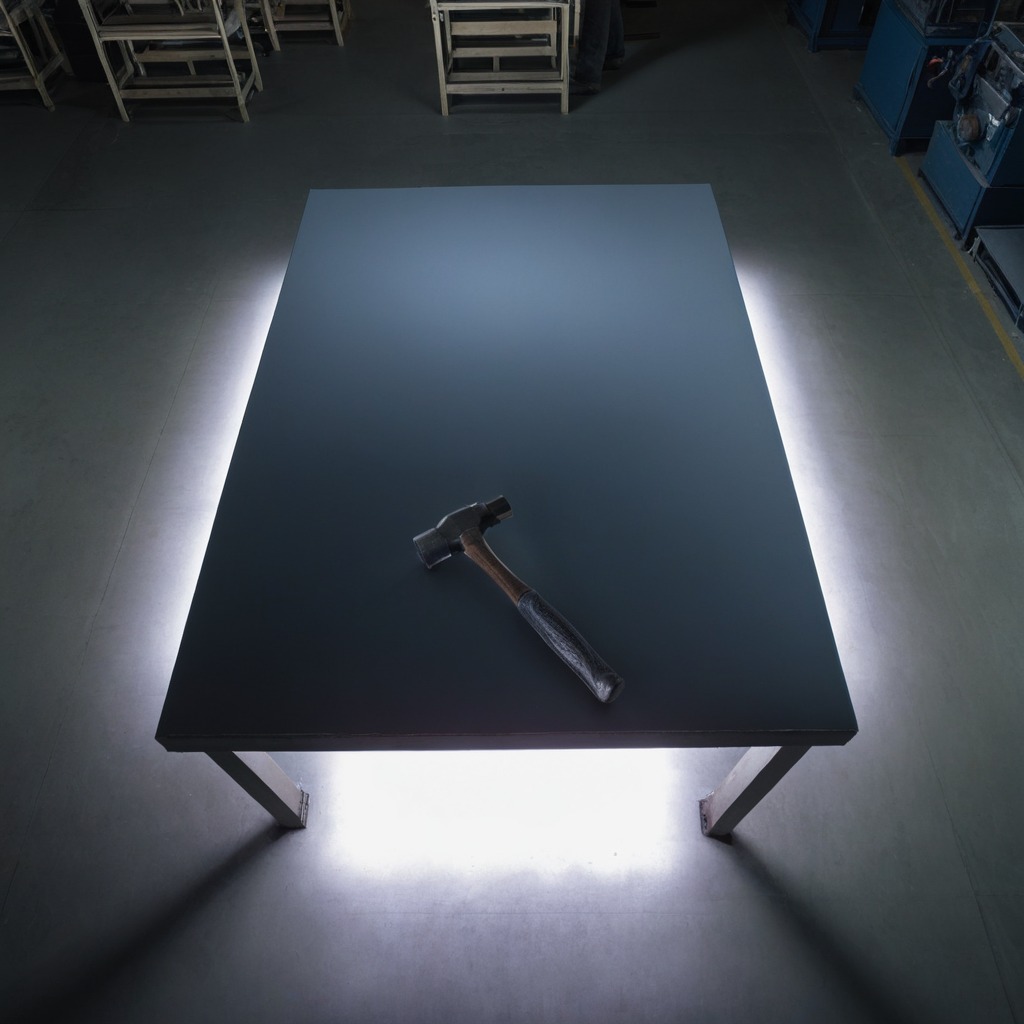
A hammer is lying on the clean empty table in the basement in the evening soft directional lighting on the tabletop realistic grain studio-quality clarity centered framing